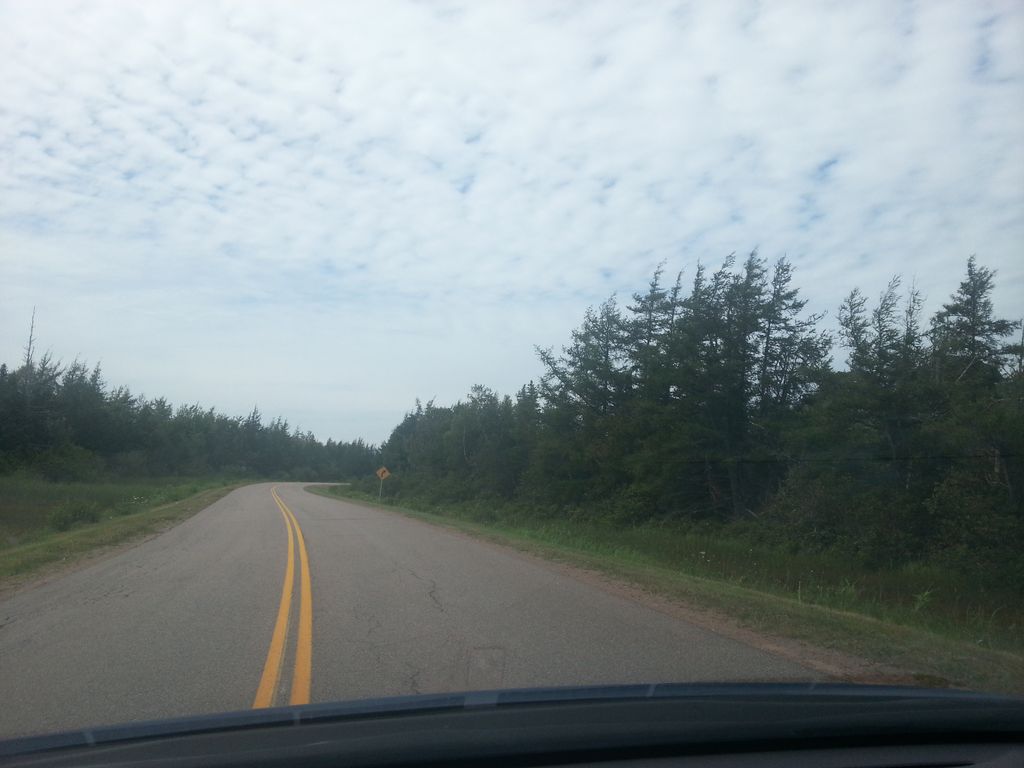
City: charlottetown